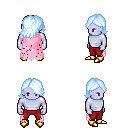
a pixel art fantasy rpg character, male body template, dark elf, purple skin, pink tattered cape, red pants, white cyan swoop hairstyle, gold boots, four views (front, back, left, right), 2x2 character sprite sheet, small pixel art, hard edges, no anti-aliasing